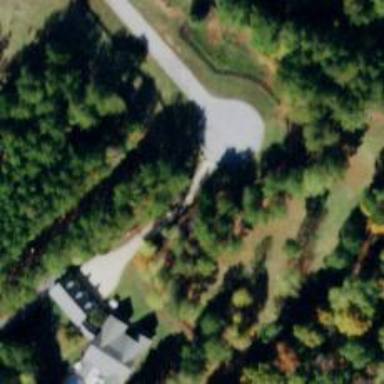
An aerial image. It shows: Driveway.